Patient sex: M
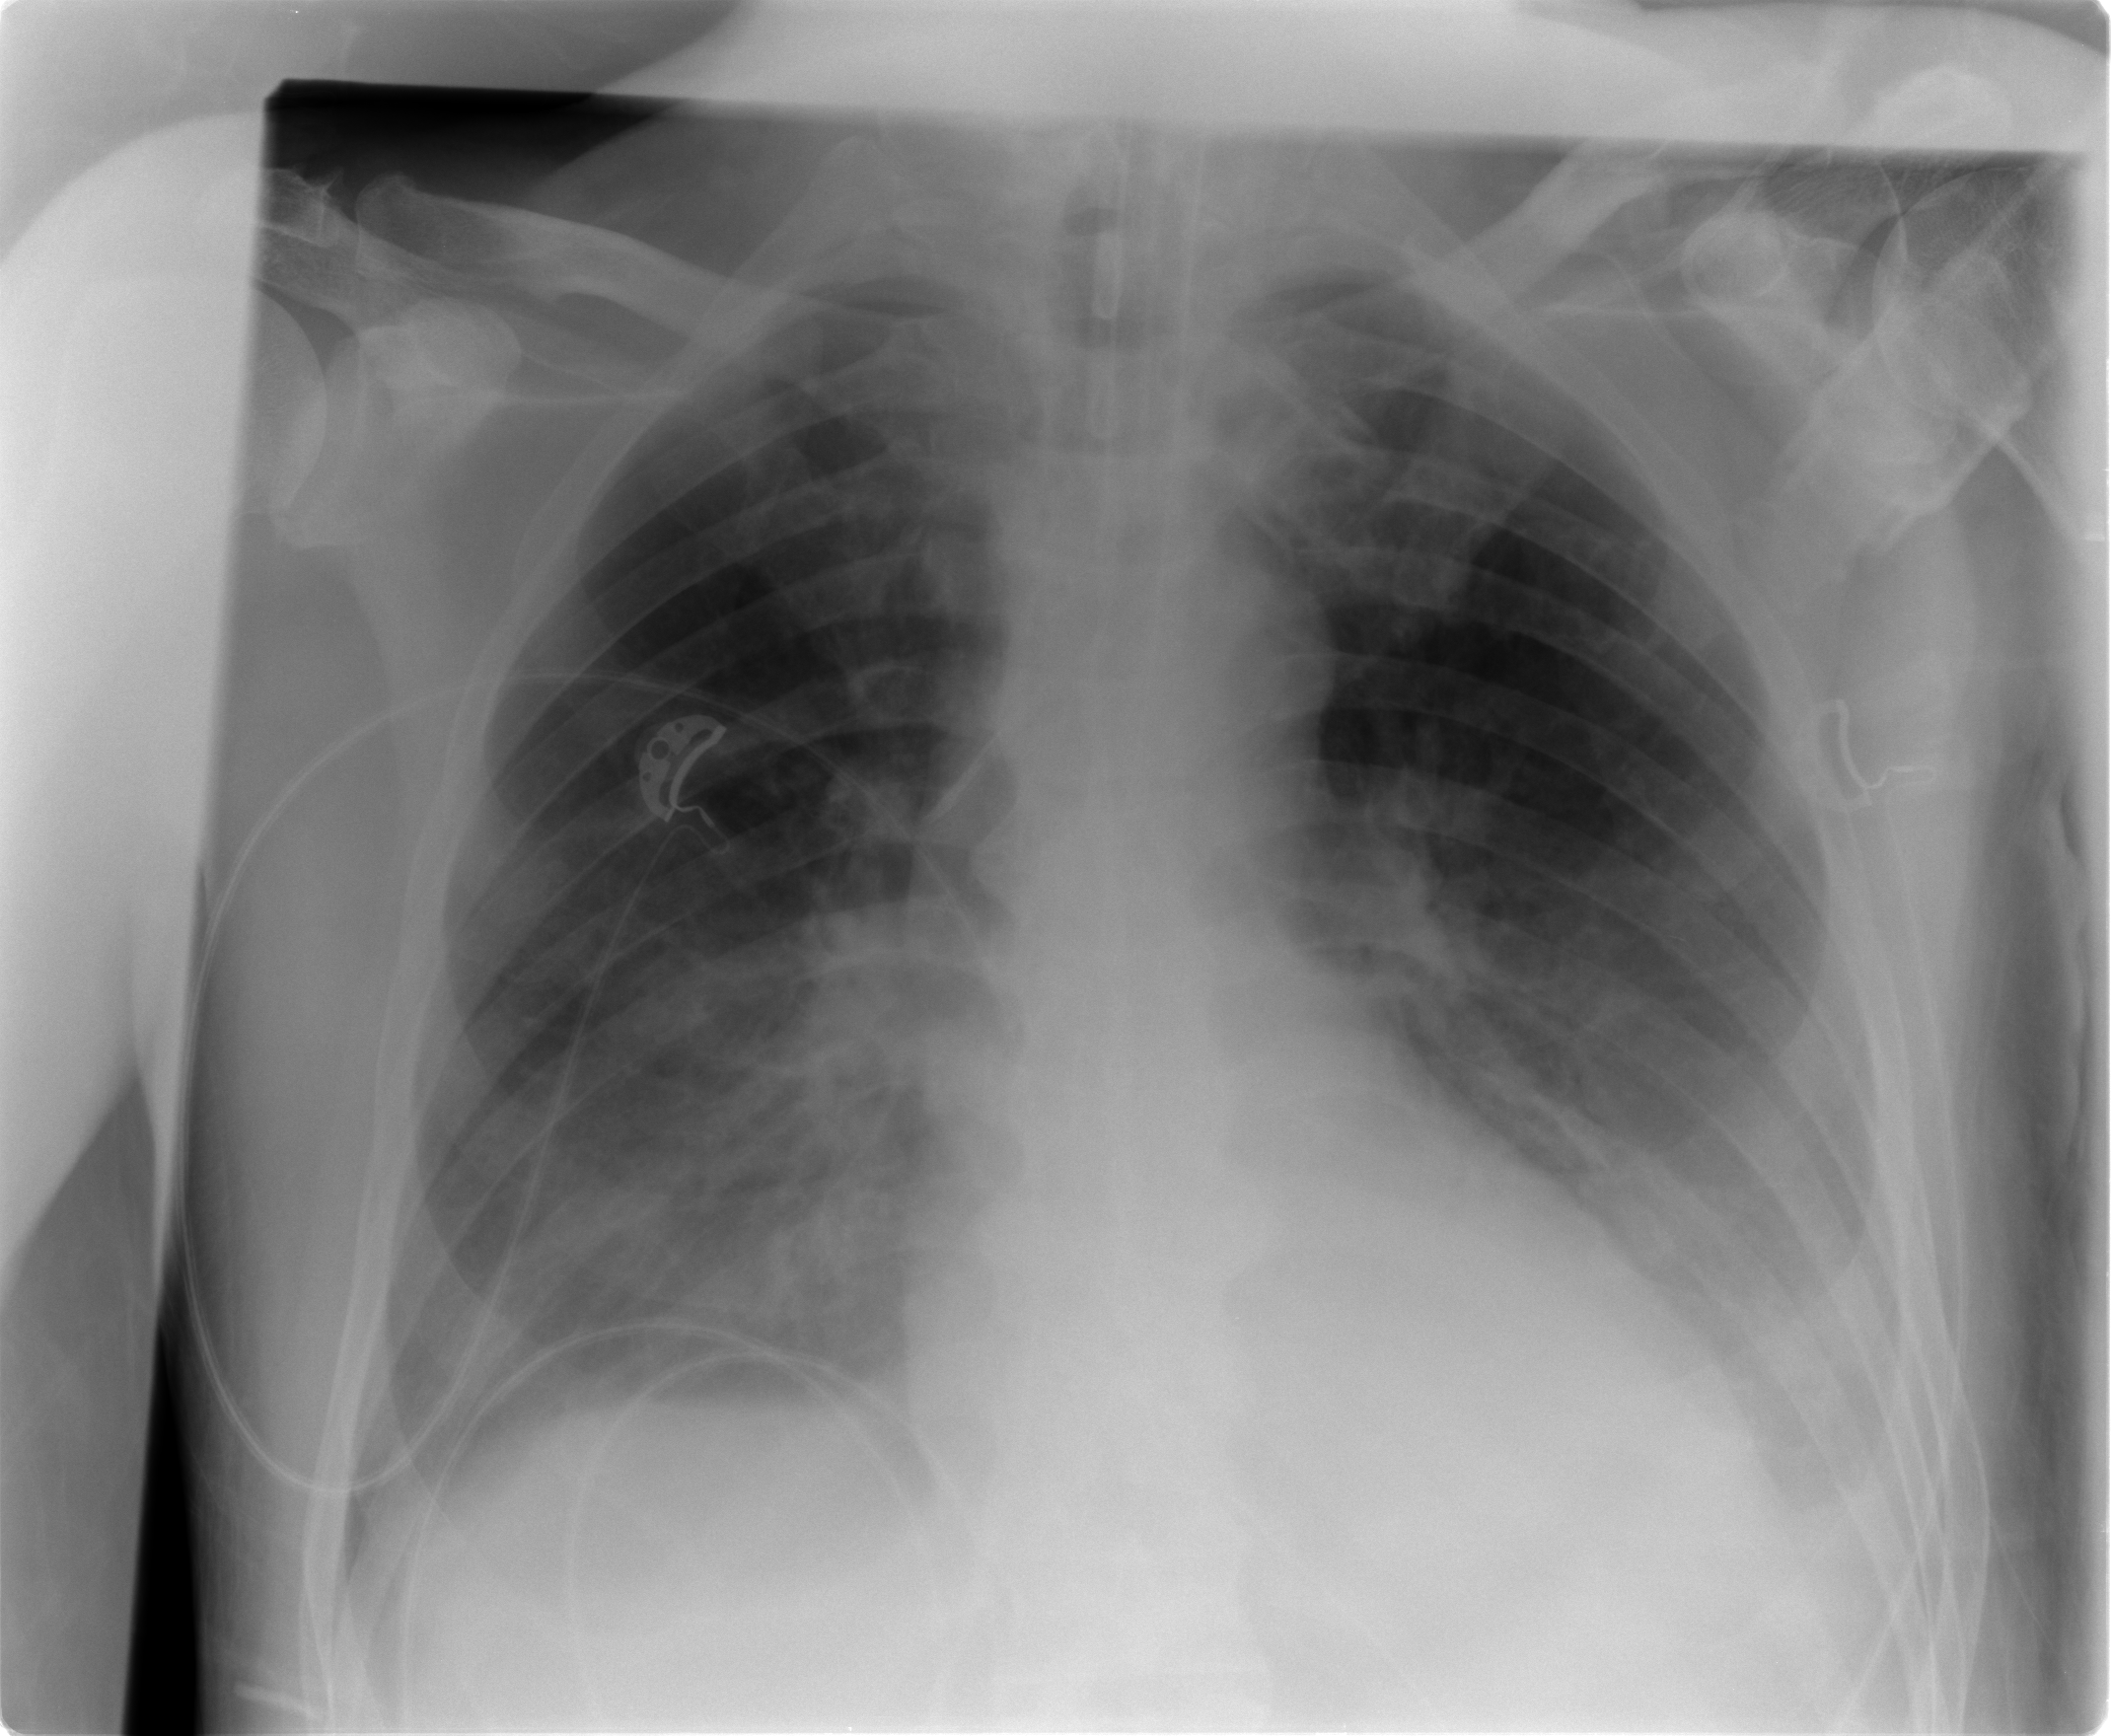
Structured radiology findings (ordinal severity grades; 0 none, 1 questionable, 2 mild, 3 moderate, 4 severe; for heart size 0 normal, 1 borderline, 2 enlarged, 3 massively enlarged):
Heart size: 2
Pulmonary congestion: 2
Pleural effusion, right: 2
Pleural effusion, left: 2
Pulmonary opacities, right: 2
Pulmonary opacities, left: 0
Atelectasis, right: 2
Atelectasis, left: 2